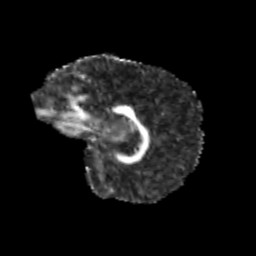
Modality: FA
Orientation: sagittal
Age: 12
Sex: male
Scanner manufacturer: siemens
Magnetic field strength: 3 T
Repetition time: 3.8 s
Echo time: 0.07 s